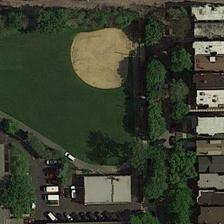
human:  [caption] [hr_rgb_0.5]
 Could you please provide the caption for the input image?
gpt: some buildings and green trees are around a baseball field .

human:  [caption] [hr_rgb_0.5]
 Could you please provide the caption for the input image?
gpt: a baseball field is surrounded by some green trees and buildings .

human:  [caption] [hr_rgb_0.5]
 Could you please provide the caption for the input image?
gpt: a huge grassland with a baseball field is located closely to these villas .

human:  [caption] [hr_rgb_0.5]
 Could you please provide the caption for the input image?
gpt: a baseball field is surrounded by many buildings and many green trees .

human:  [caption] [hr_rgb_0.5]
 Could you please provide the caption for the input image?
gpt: a baseball field is surrounded by some green trees and buildings .